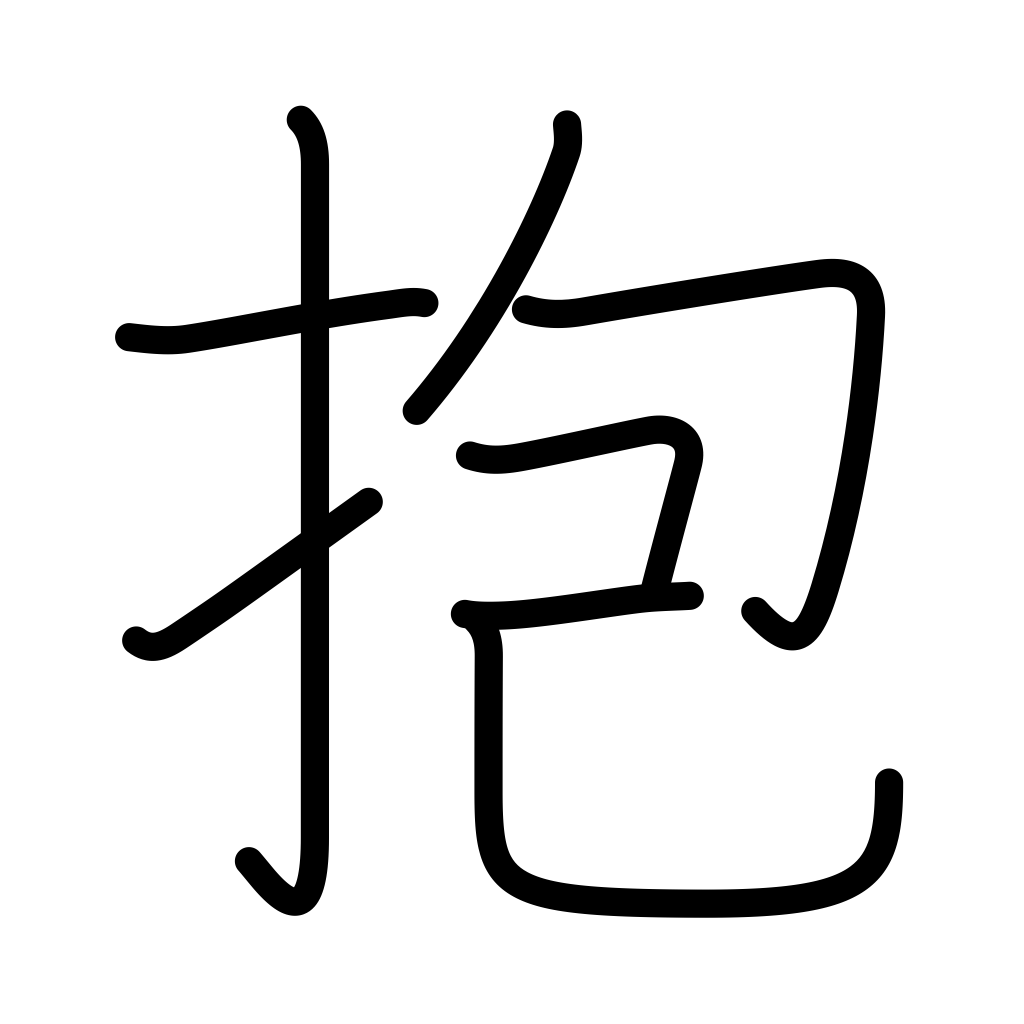
Meaning: embrace, hug, hold in arms